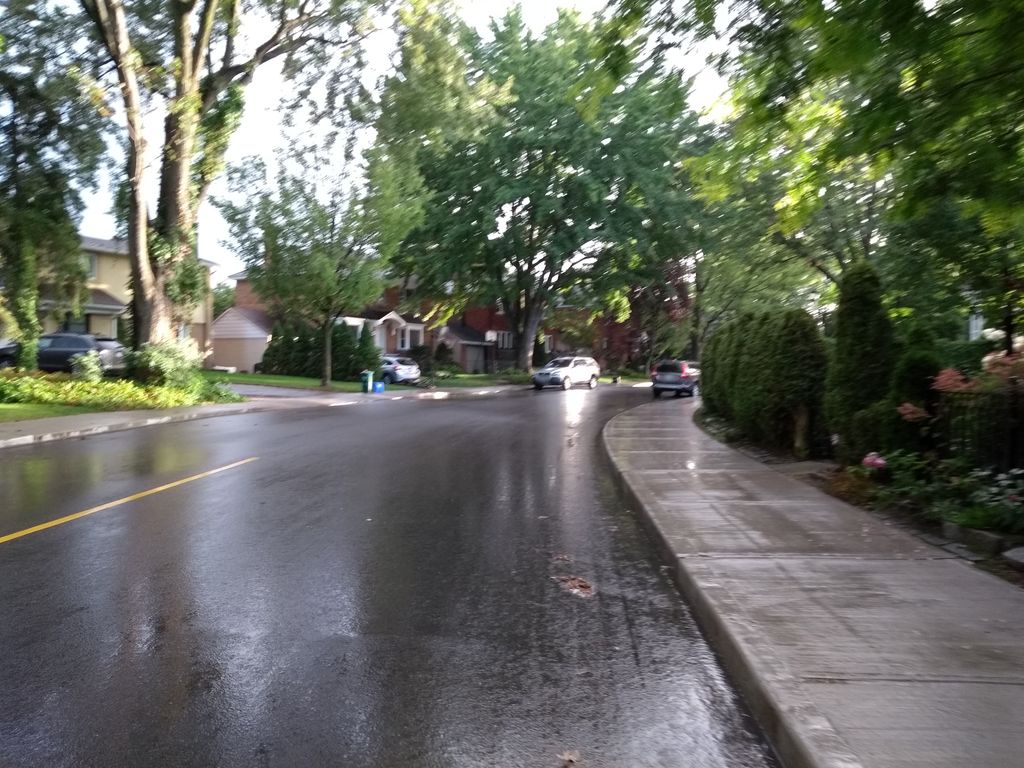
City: ottawa-gatineau